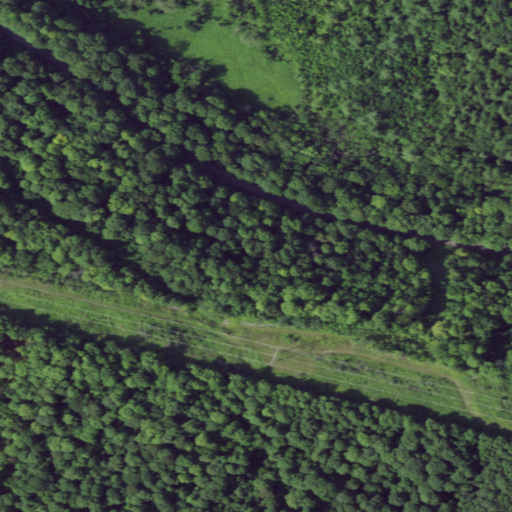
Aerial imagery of cliff(s) in New York named The Alps containing deciduous forest, woody wetlands, mixed forest, evergreen forest, and pasture